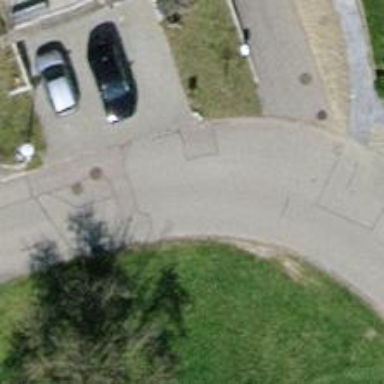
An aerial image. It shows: Residential road with asphalt surface and no sidewalk.